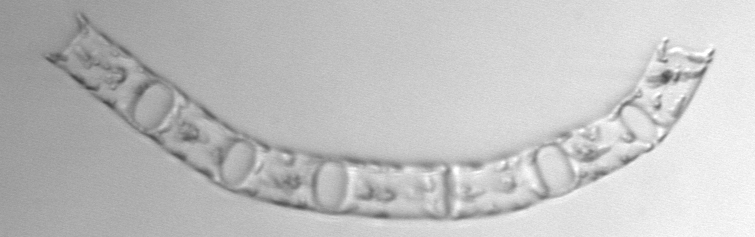
Label: Eucampia